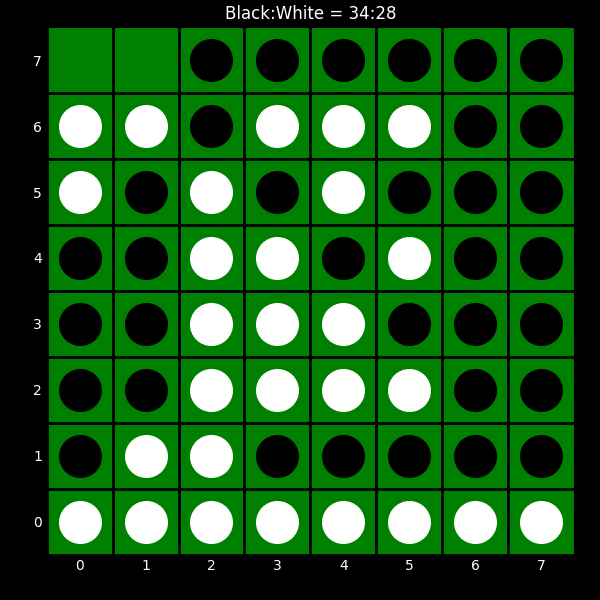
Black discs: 34
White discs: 28